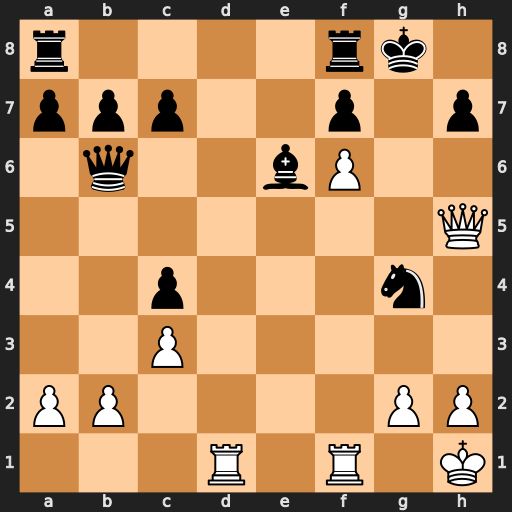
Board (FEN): r4rk1/ppp2p1p/1q2bP2/7Q/2p3n1/2P5/PP4PP/3R1R1K
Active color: w
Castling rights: -
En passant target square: -
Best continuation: Qg5+ Kh8 Qg7#